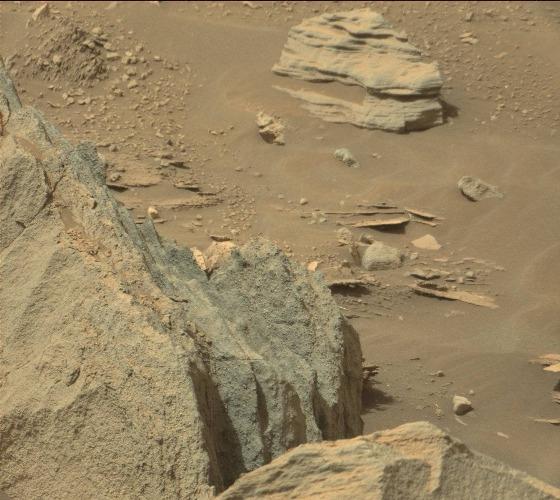
Terrain classes present: Bedrock, Gravel / Sand / Soil, Rock